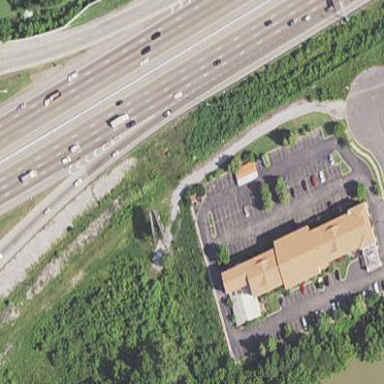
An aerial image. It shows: Building that is motel.